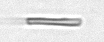
Label: fiber